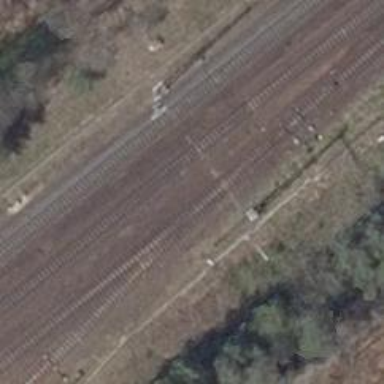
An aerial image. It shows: Railway siding with rails.